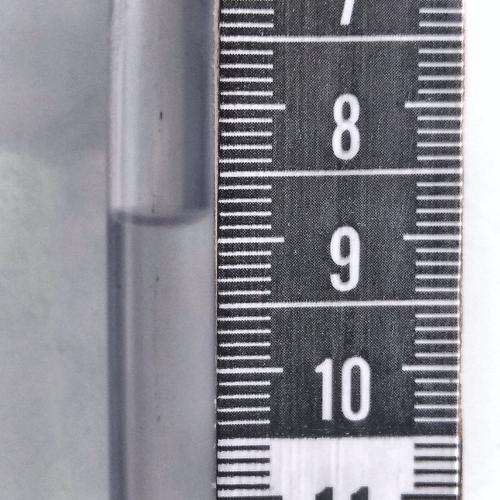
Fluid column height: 8.8 cm